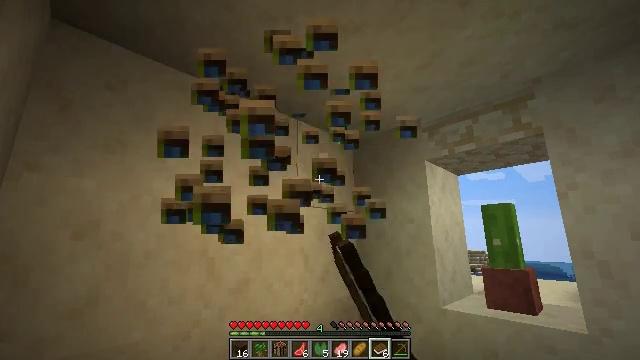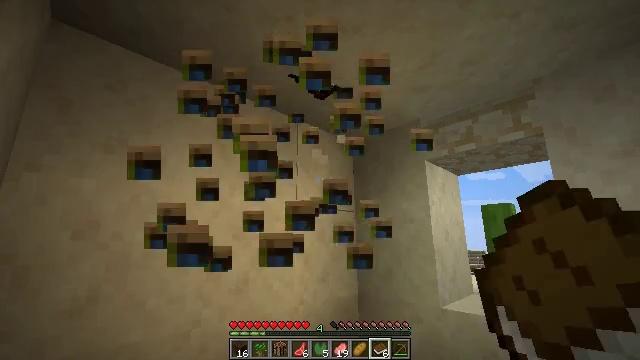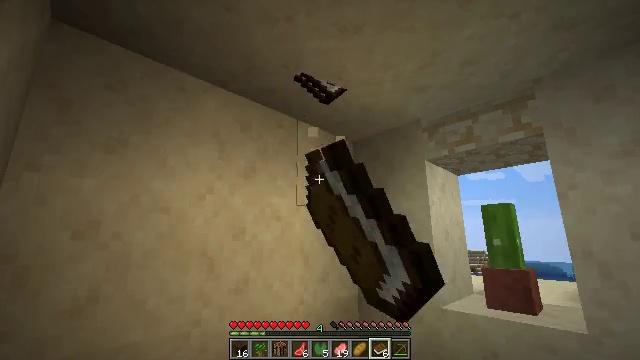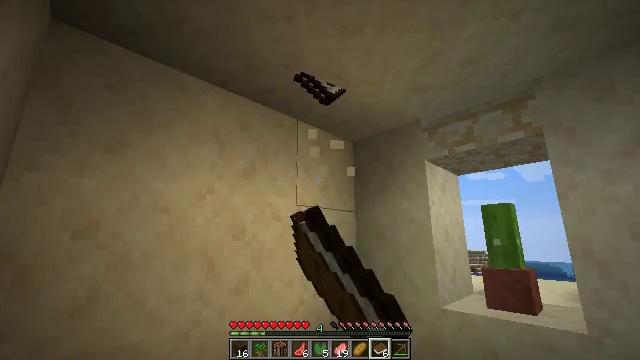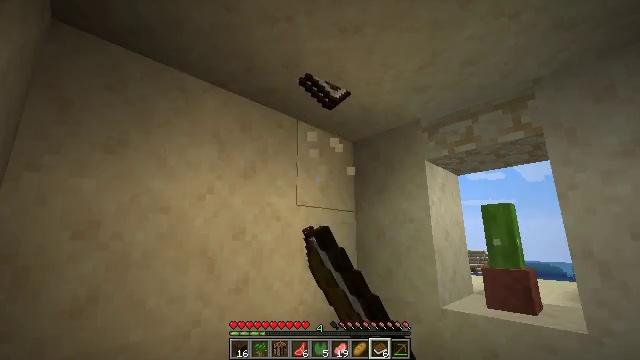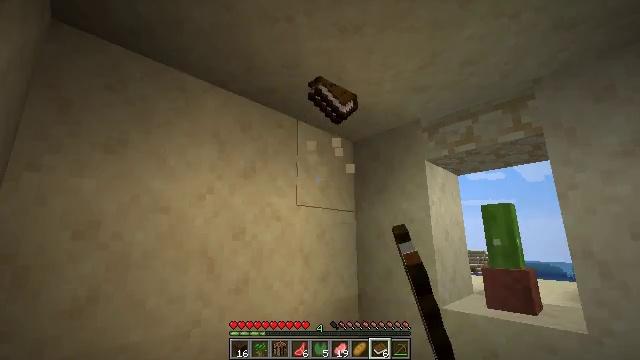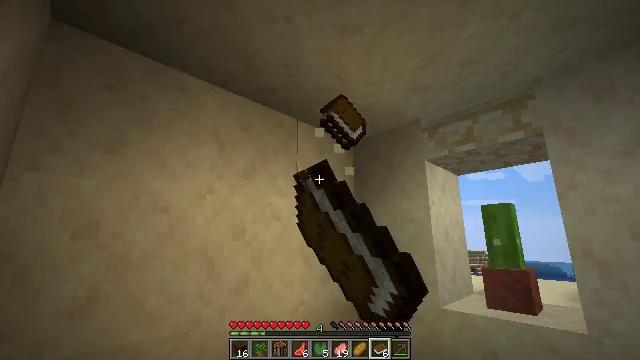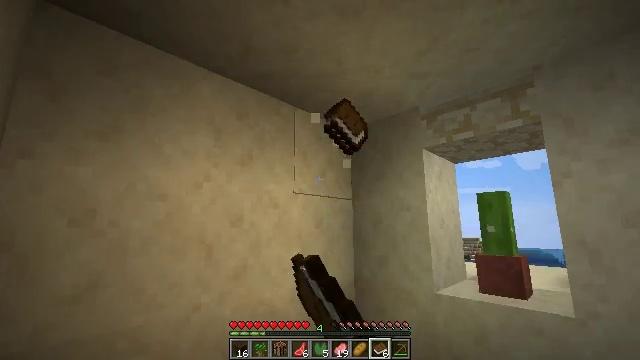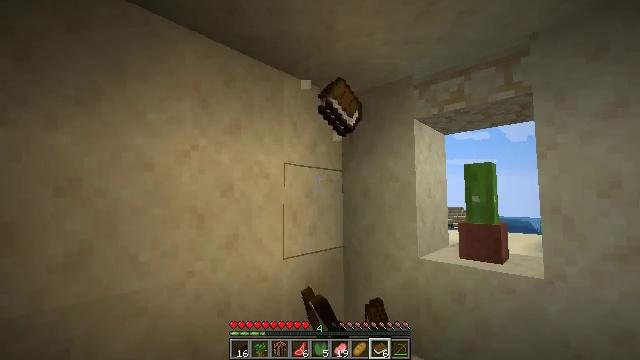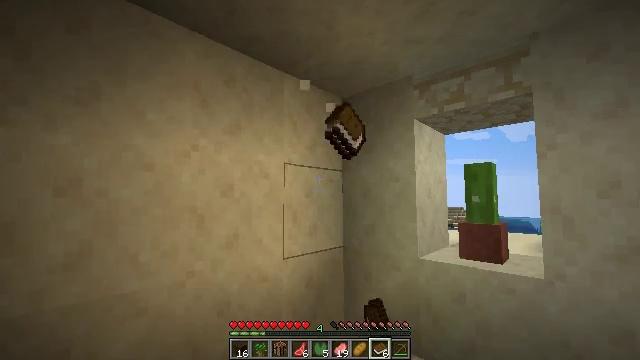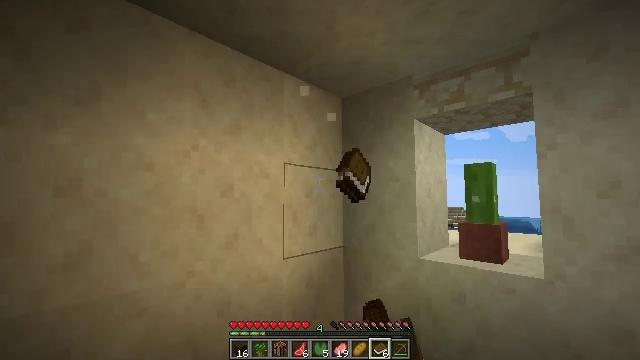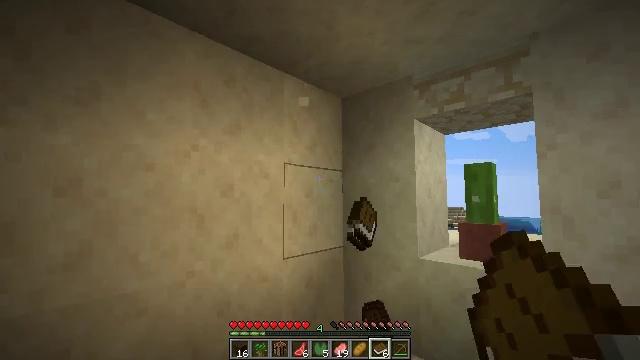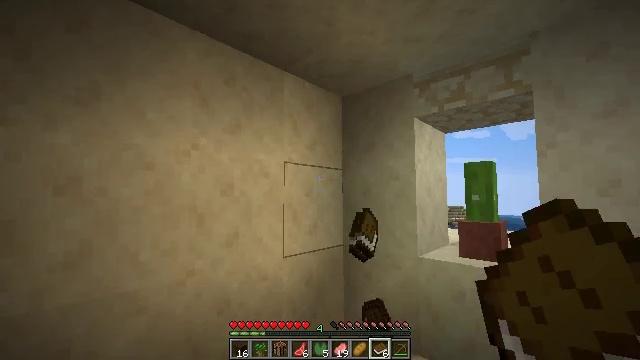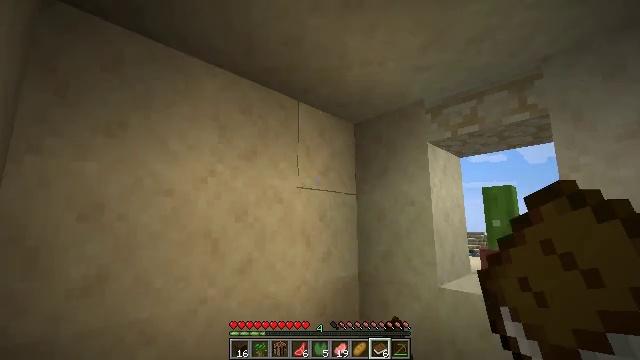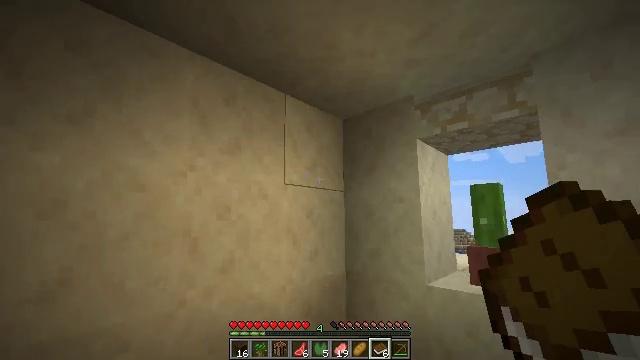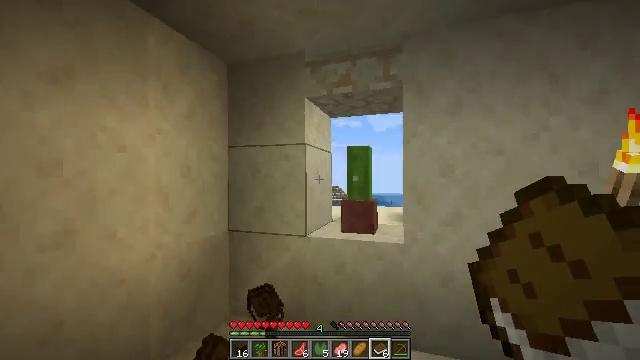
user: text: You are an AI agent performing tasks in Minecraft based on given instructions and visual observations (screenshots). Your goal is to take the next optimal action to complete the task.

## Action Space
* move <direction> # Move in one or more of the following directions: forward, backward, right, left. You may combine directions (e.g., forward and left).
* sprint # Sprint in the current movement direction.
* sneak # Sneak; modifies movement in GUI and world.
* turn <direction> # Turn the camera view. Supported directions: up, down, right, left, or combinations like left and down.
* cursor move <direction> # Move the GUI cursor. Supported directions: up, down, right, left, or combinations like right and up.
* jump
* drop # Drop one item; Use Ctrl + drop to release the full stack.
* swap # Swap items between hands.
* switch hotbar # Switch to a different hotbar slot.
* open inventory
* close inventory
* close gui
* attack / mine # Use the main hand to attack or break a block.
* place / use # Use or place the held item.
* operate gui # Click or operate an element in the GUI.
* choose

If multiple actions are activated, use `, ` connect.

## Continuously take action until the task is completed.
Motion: motion action
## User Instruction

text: Collect the potted cactus for your inventory.
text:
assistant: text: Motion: attack / mine
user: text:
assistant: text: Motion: attack / mine
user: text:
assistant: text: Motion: attack / mine
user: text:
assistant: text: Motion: attack / mine
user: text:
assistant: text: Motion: attack / mine
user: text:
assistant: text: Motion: attack / mine
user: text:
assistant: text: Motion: turn down
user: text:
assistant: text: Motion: turn right and down
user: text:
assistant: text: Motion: no_op
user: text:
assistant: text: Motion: no_op
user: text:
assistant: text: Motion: no_op
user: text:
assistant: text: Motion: no_op
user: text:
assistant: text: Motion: turn left and up
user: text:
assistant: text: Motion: move forward, turn right
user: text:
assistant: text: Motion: move forward, turn right and down
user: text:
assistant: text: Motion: move forward, turn right and down
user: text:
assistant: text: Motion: move forward, turn right and down
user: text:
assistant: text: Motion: move forward, turn right and down
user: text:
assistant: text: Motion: move forward, turn right and down
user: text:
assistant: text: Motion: move forward, turn right and down
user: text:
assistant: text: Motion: move forward
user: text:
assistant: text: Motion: move forward, turn left and up
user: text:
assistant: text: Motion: move forward, turn left and up
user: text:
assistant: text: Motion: move forward and move left
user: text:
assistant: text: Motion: move forward and move left, attack / mine
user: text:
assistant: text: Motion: move left, attack / mine
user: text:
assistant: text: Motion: turn right and down, attack / mine
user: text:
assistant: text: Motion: turn right and down
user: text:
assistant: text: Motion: turn right and down
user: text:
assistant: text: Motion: no_op